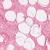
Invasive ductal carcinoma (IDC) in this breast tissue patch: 0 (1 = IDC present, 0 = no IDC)